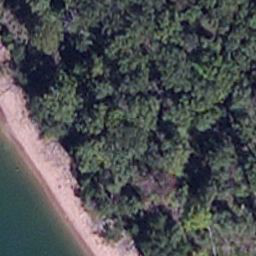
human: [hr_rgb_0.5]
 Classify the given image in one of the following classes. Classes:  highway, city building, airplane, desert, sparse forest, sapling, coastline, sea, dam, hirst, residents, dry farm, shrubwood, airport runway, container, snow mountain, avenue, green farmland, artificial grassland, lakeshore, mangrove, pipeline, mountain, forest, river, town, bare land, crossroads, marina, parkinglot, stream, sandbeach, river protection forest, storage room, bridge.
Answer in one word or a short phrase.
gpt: lakeshore